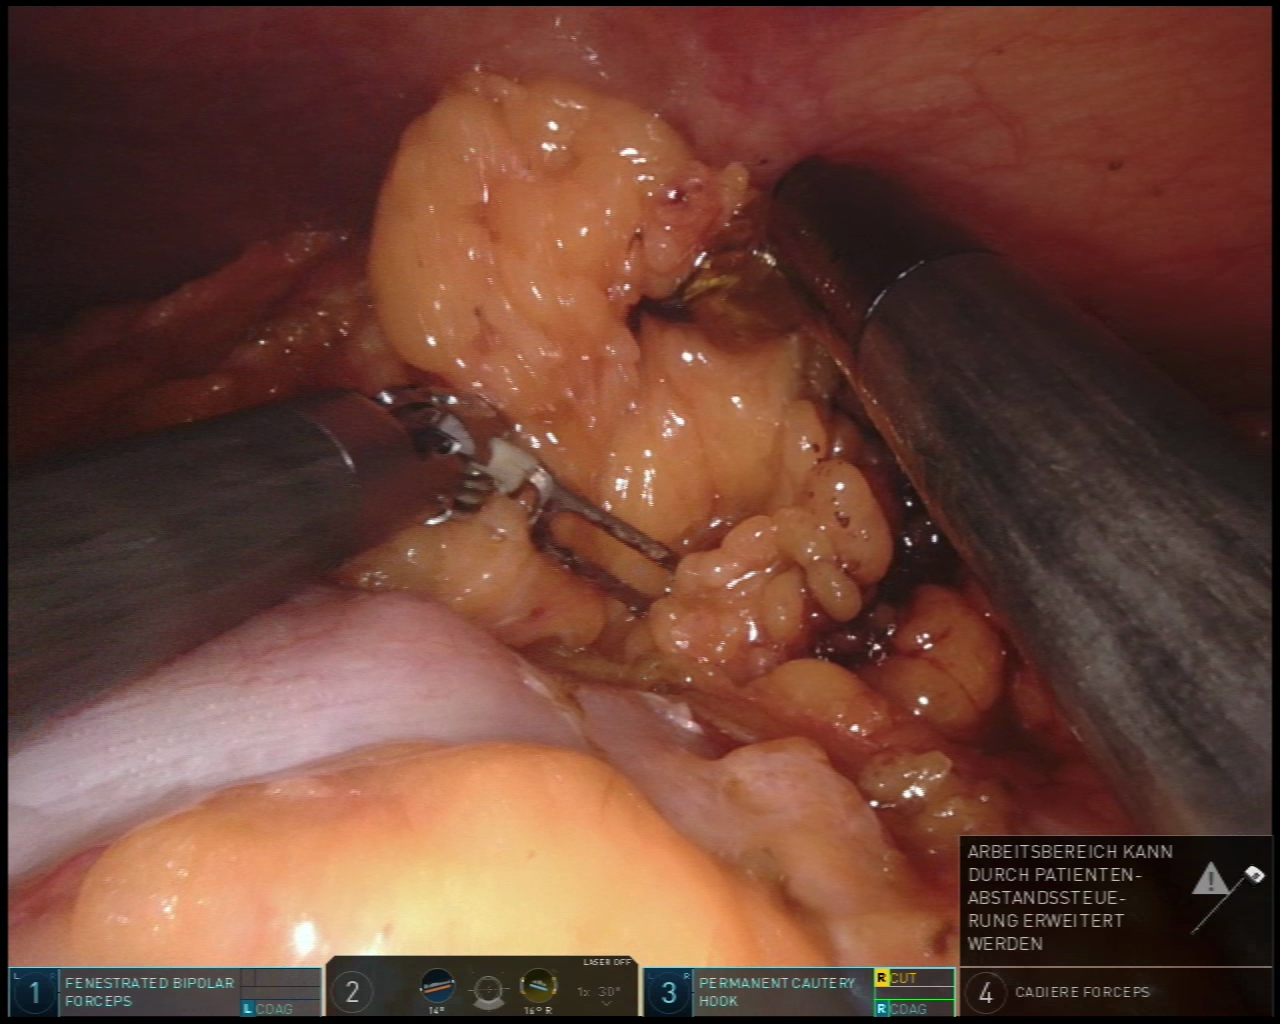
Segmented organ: colon
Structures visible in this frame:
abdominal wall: yes
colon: yes
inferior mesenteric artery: no
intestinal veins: no
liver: no
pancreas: no
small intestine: no
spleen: no
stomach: no
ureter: no
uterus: no
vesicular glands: no